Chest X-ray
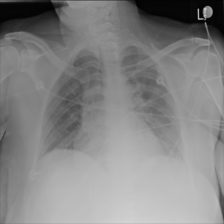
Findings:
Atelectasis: negative
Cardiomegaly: negative
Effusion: negative
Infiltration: negative
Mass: negative
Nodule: negative
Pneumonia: negative
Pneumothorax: negative
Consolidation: negative
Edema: negative
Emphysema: negative
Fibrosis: negative
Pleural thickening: negative
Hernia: negative